Interaction volume radius: 5 \u00c5
Interaction volume height: 10 \u00c5
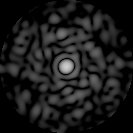
Disorder parameter: 0.8427